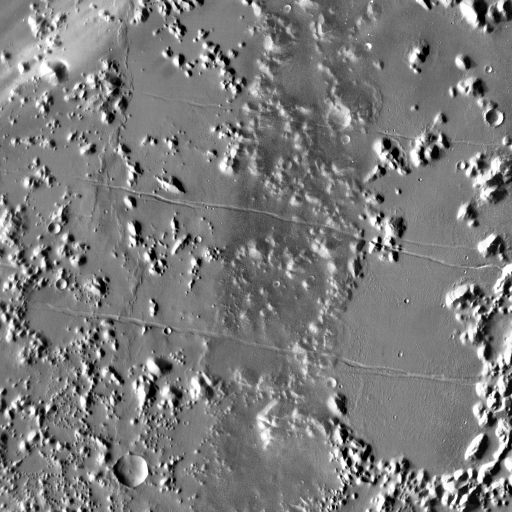
Crater classes present: Background, Other, Buried